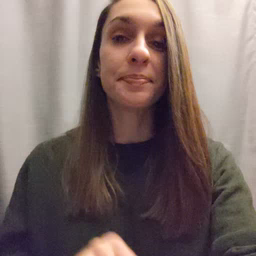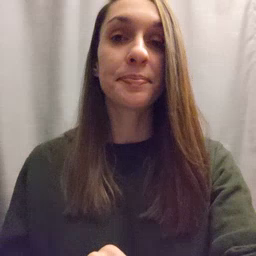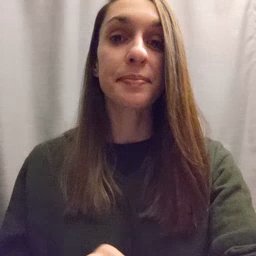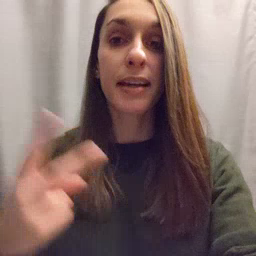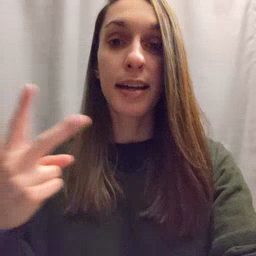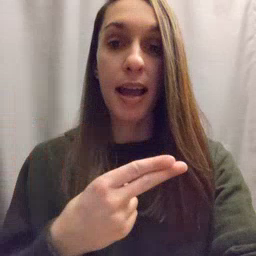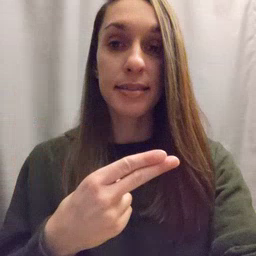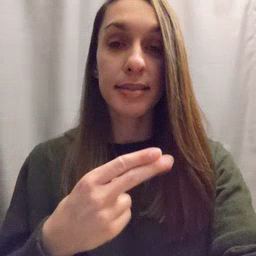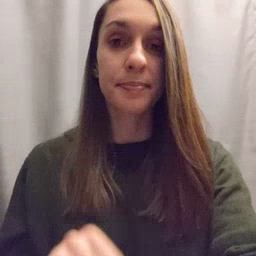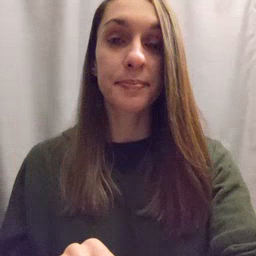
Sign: cut